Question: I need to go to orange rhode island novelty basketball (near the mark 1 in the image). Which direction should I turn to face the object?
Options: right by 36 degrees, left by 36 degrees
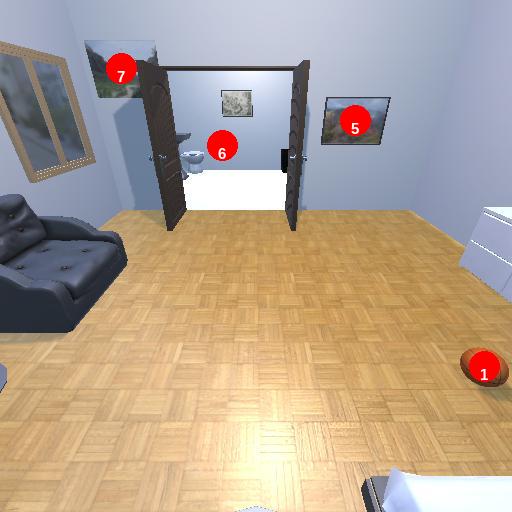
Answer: right by 36 degrees